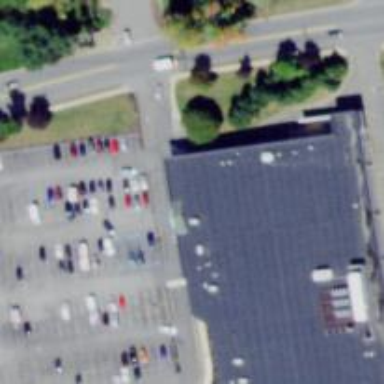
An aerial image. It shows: Supermarket building.